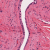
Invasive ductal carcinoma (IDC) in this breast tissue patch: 0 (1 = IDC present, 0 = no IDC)